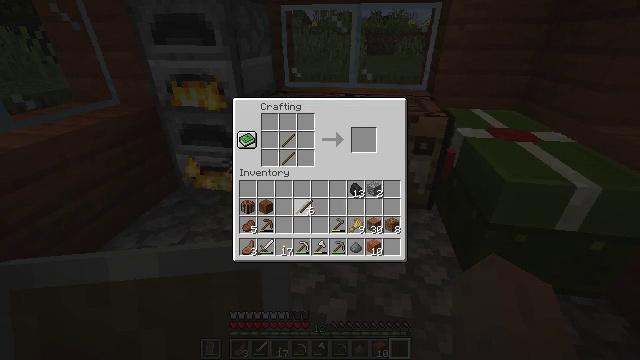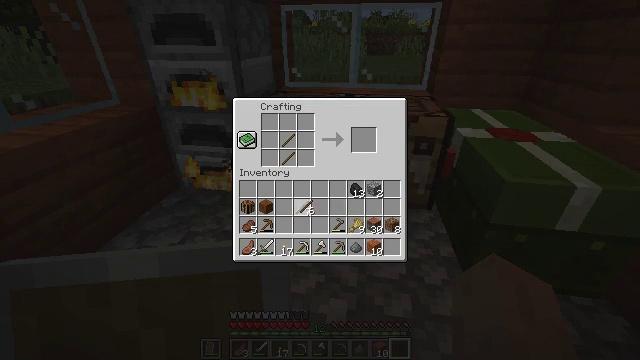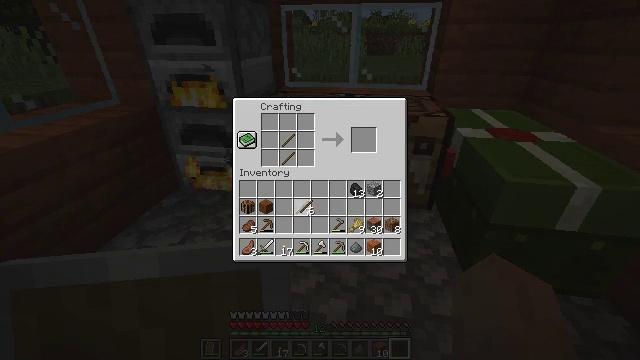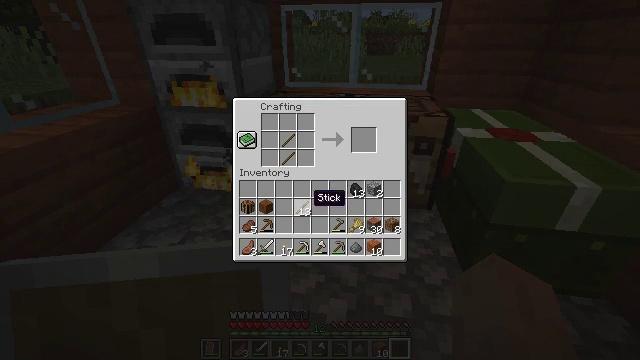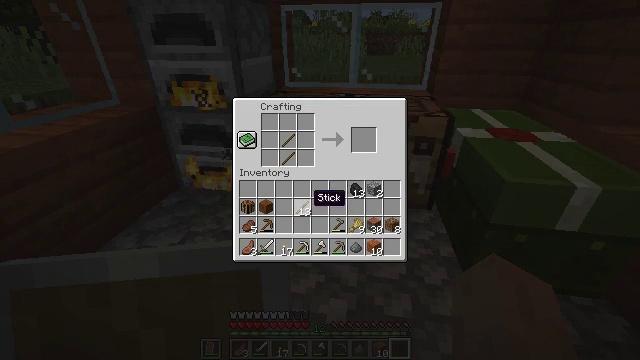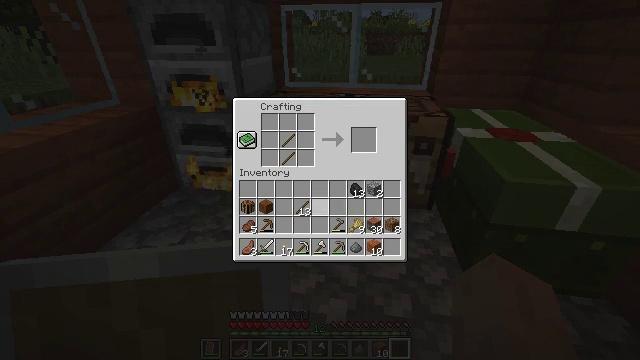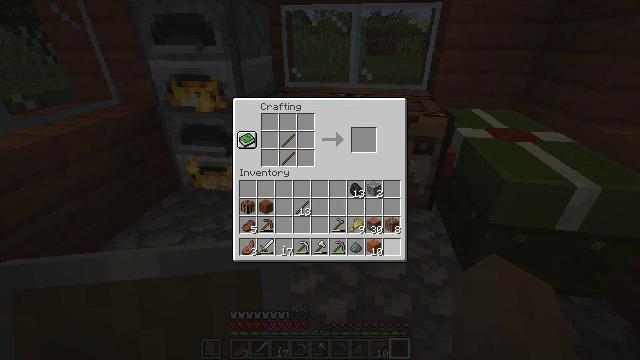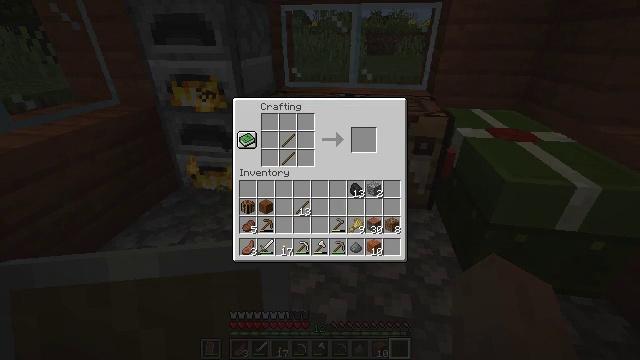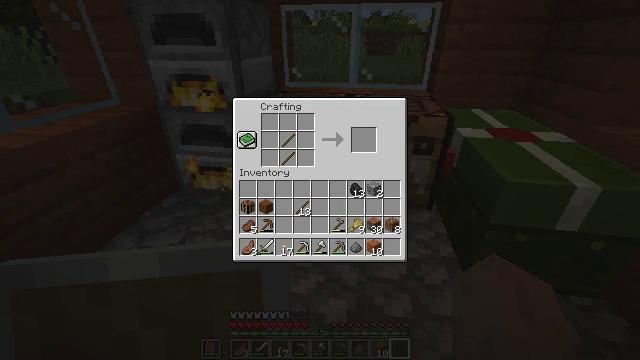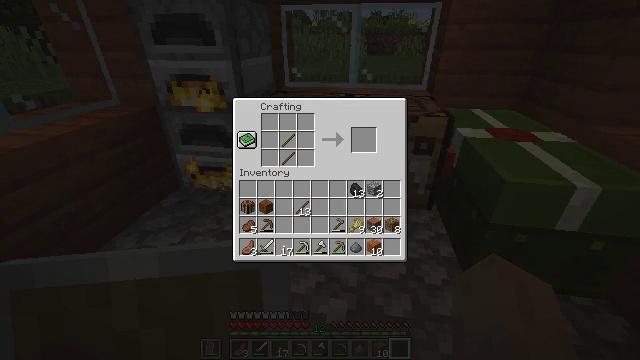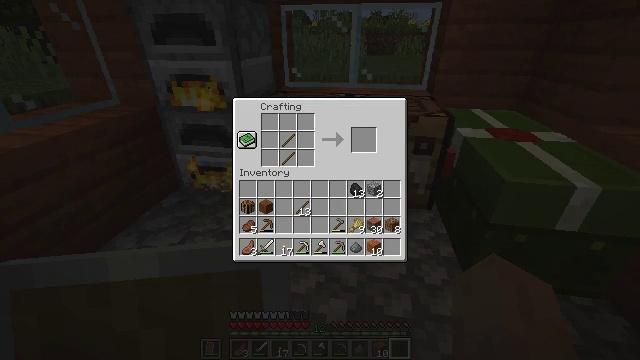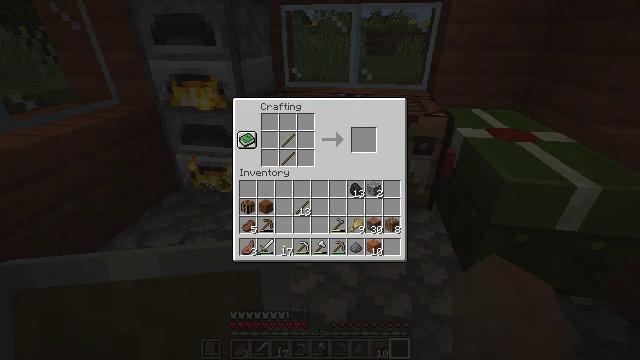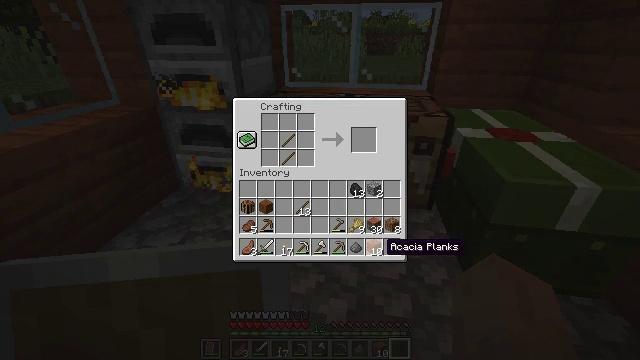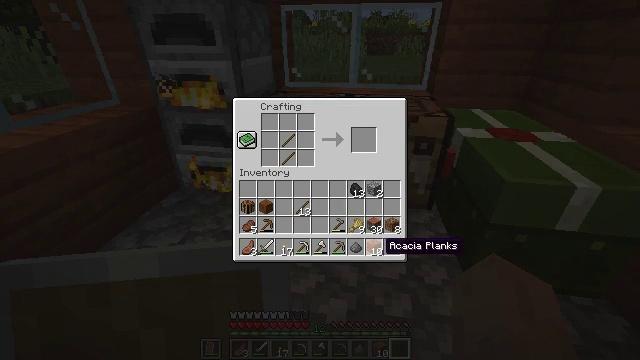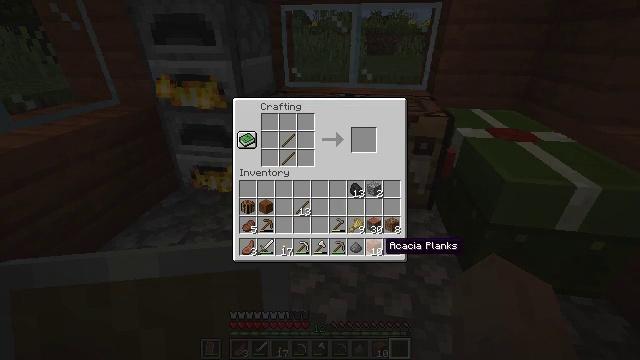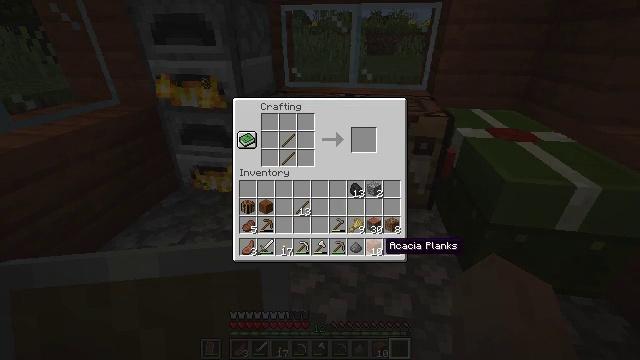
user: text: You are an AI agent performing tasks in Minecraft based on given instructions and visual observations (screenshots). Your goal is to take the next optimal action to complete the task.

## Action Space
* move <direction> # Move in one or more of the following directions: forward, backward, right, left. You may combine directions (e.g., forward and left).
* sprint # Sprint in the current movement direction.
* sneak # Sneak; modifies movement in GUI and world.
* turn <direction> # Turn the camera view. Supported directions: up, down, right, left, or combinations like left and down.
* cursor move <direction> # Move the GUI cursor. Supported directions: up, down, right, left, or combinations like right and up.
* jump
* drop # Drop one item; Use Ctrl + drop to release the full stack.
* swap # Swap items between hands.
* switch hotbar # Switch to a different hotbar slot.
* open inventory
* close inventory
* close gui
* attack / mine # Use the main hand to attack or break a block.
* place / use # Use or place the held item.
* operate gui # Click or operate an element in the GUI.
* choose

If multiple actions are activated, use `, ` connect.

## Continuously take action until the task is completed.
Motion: motion action
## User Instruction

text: Get an acacia fence by crafting with acacia planks and sticks.
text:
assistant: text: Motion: operate gui
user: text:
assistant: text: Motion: operate gui
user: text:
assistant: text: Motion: no_op
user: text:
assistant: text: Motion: no_op
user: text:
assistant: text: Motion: cursor move right
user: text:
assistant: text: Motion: cursor move right and down
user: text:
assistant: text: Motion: cursor move right and down
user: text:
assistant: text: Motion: no_op
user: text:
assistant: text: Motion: no_op
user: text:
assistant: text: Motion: no_op
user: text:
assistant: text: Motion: cursor move left
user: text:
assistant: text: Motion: cursor move left
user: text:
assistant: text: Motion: no_op
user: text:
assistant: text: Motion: no_op
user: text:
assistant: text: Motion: no_op
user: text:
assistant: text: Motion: no_op
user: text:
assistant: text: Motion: no_op
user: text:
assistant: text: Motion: operate gui
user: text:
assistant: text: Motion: operate gui
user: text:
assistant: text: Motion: no_op
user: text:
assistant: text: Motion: cursor move left and up
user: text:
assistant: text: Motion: cursor move left and up
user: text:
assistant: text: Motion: cursor move left and up
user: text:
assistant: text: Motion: no_op
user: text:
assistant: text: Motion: no_op
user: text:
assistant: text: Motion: no_op
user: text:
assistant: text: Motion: no_op
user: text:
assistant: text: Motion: no_op
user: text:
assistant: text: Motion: no_op
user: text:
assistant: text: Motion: no_op